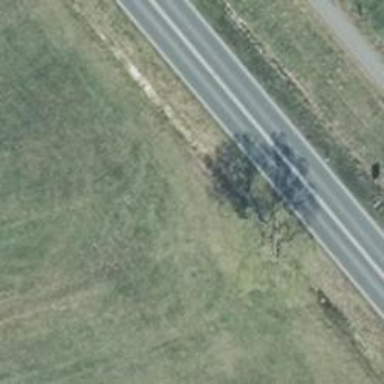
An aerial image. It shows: Avenue lined with deciduous broadleaved trees.